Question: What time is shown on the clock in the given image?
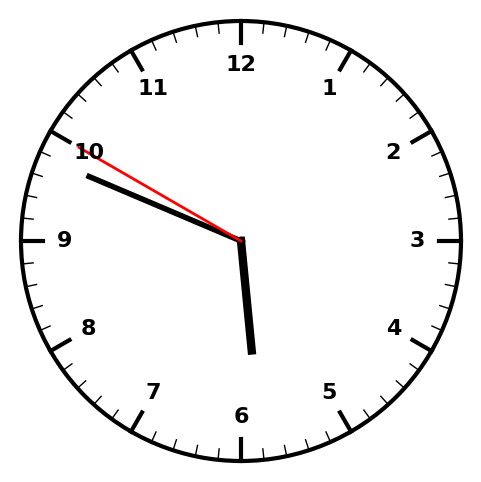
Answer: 05:48:50